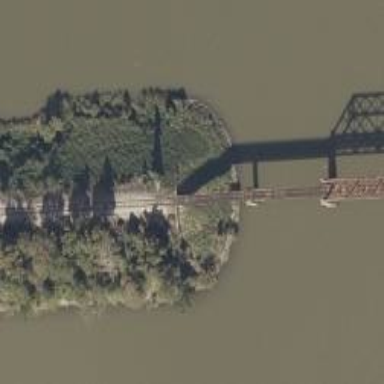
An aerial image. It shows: Bridge over railway line.